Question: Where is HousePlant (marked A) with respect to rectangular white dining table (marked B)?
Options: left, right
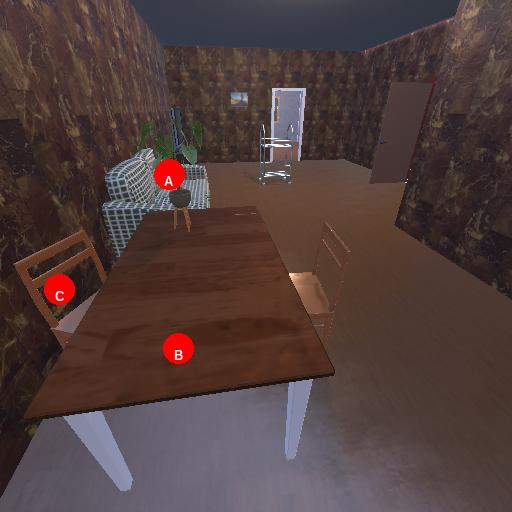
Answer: left